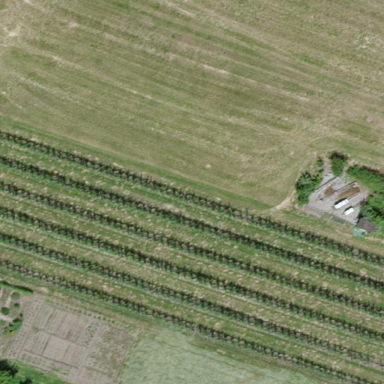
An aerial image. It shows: Orchard.